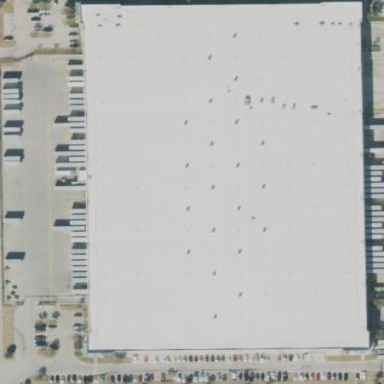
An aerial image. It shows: Warehouse.